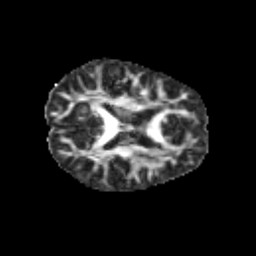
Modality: FA
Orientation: axial
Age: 11
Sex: male
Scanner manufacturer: siemens
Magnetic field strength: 3 T
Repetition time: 3.8 s
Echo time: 0.07 s